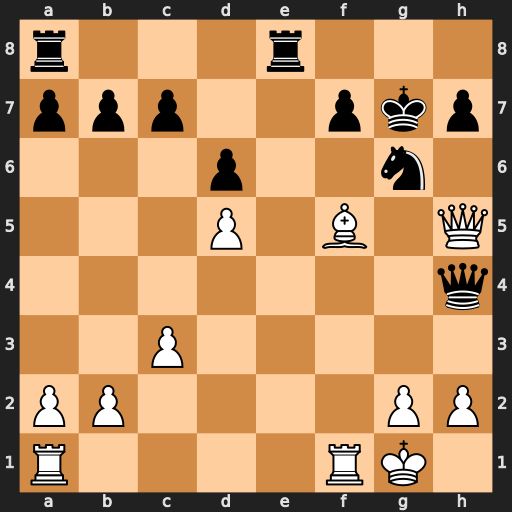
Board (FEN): r3r3/ppp2pkp/3p2n1/3P1B1Q/7q/2P5/PP4PP/R4RK1
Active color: w
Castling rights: -
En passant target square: -
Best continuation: Bxg6 Qxh5 Bxh5